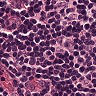
Metastatic tissue present: no